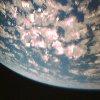
Label: cloud